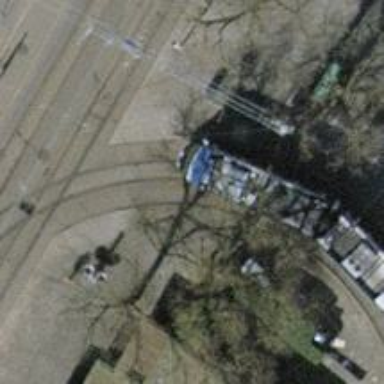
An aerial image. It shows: Tram stop with public transport stop position.